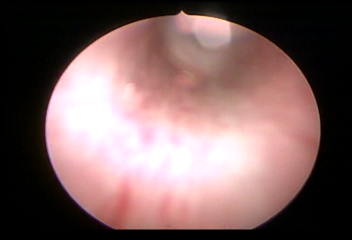
Modality: WLC
Class: Normal mucosa
Bladder cancer association: No